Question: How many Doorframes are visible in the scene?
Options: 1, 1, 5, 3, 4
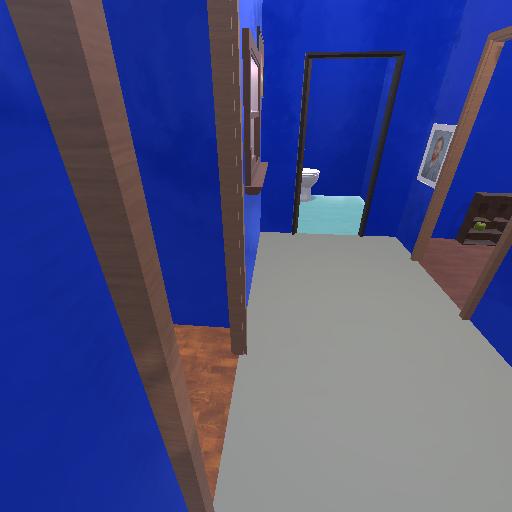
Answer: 1